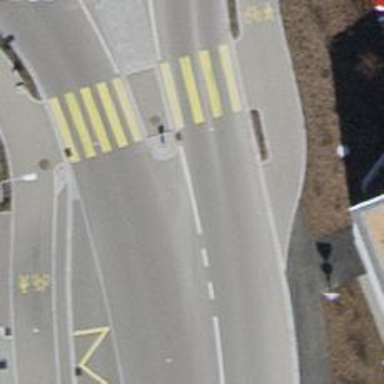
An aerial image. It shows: Public transport stop position.